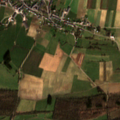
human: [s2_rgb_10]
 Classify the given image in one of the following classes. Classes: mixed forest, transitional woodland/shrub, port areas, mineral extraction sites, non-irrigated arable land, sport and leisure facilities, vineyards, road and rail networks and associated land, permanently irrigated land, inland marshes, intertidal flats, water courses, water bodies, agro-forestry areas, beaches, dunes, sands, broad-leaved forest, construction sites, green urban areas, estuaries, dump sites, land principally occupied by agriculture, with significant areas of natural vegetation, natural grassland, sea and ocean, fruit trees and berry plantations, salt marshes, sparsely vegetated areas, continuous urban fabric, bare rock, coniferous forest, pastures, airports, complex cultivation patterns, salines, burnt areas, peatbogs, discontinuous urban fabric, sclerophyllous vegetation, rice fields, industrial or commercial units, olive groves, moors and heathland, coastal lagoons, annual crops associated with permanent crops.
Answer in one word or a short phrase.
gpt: discontinuous urban fabric, non-irrigated arable land, pastures, complex cultivation patterns, broad-leaved forest